Question: I have following JSON as response from my server. At first, I thought, it was invalid JSON but after validating it, it seems to be correct:
'''
JOSN: {
"category": {
"1": "World",
"2": "Politics",
"3": "Economy",
"4": "Sports",
"5": "Cricket",
"6": "General",
"7": "Business",
"8": "Services",
"9": "Law & Order",
"10": "Entertainment"
}
}
'''
Validation:
If it would have been JSONArray, I would have parsed it with this solution from SO: <URL>
But how do I parse the JSON I have here?
Any help appreciated.
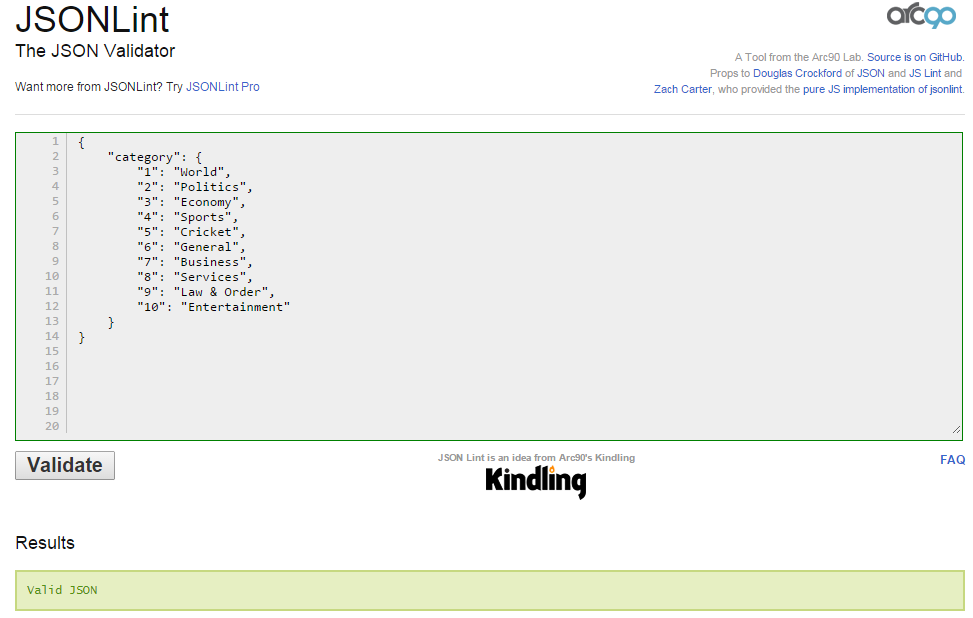
Answer: > But how do I parse the JSON I have here?
if keys inside 'category' JSONObject is dynamic then use 'JSONObject.keys()' to get 'Iterator' for getting values as:
'''
JSONObject mainJSONObj=new JSONObject(<json_string>);
// get category JSONObject from mainJSONObj
JSONObject categoryJSONObj=mainJSONObj.getJSONObject("category");
// get all keys from categoryJSONObj
Iterator<String> iterator = categoryJSONObj.keys();
while (iterator.hasNext()) {
String key = iterator.next();
Log.i("TAG","key:"+key +"--Value::"+categoryJSONObj.optString(key);
}
'''